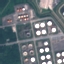
Land use / land cover class: Industrial